Interaction volume radius: 5 \u00c5
Interaction volume height: 30 \u00c5
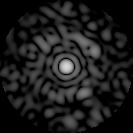
Disorder parameter: 0.8583